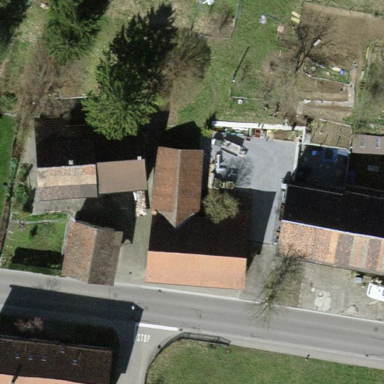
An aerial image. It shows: Farm auxiliary building with gabled roof.